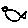
Label: bird